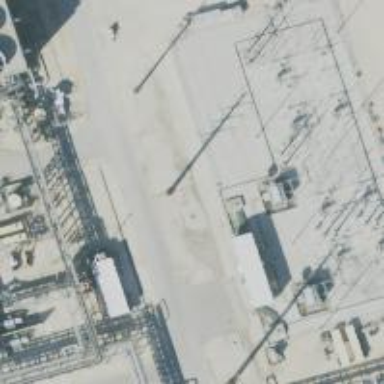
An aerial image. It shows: Power pole.